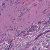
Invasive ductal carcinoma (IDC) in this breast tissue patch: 1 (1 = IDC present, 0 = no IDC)